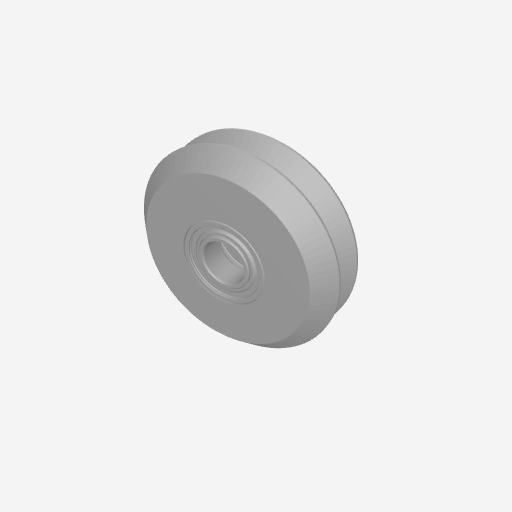
Part: WWheel